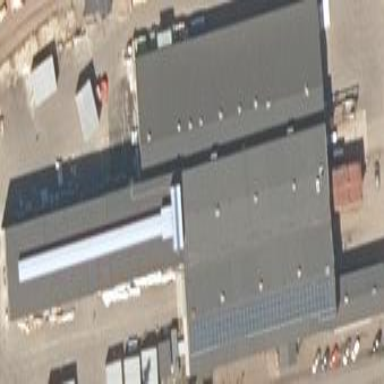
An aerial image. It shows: Manufacturing building.